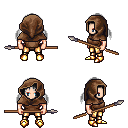
a pixel art fantasy rpg character, male body template, human, light skin, brown sleeveless shirt, gold greaves, gray twin-tailed hairstyle, cloth hood, gold boots, spear, four views (front, back, left, right), 2x2 character sprite sheet, small pixel art, hard edges, no anti-aliasing